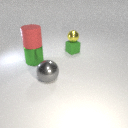
small yellow metal sphere above small green rubber cube